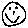
Label: smiley face